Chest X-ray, AP view. Patient: 72 years old, sex F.
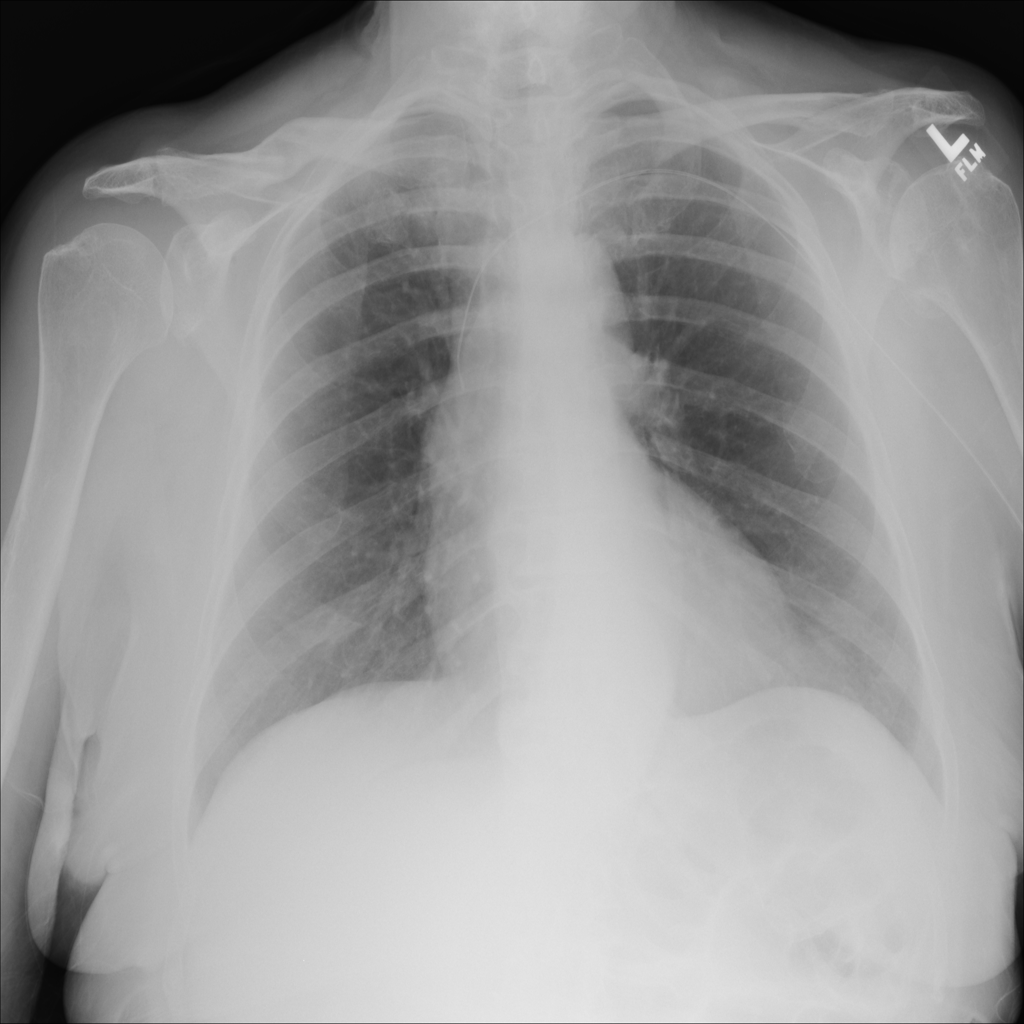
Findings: No Finding